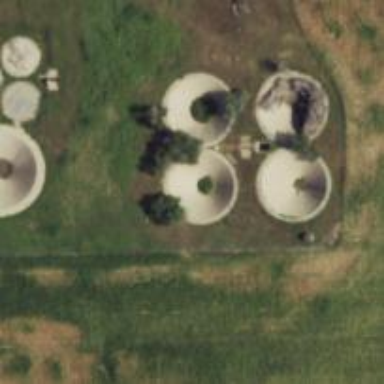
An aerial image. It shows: Silo.